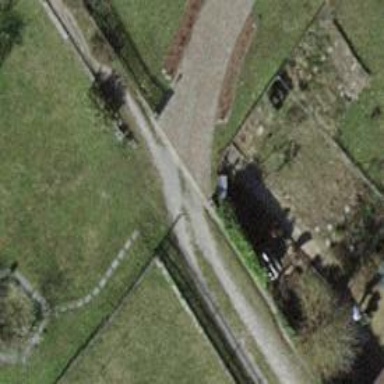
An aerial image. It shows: Driveway with pebblestone surface. The track type is grade 2.